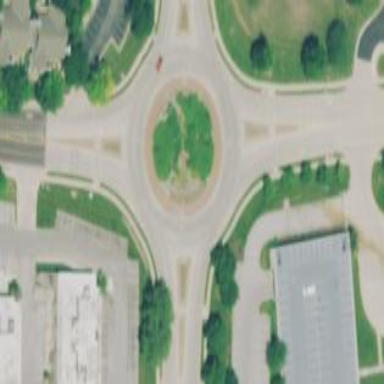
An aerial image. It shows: Tertiary road that leads to roundabout.